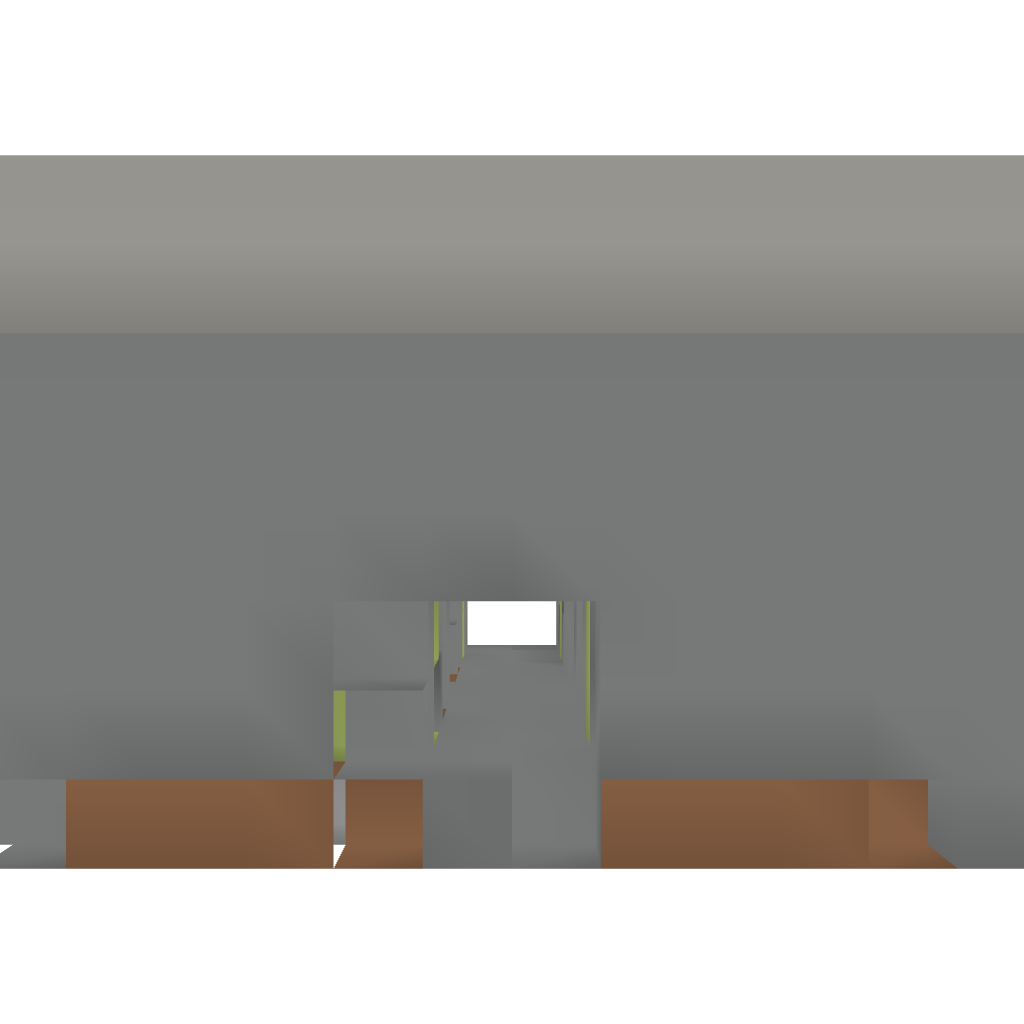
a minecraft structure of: Redstone Safehouse